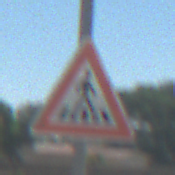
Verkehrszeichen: FussgaengerueberwegLinks
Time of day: Midday
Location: Outdoor (Nature)
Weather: Clear
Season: NotSpecified
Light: Natural